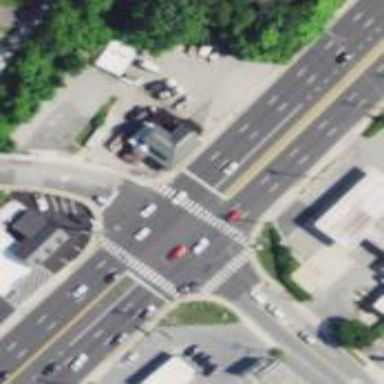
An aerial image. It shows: Marked crossing on the road.